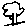
Label: tree